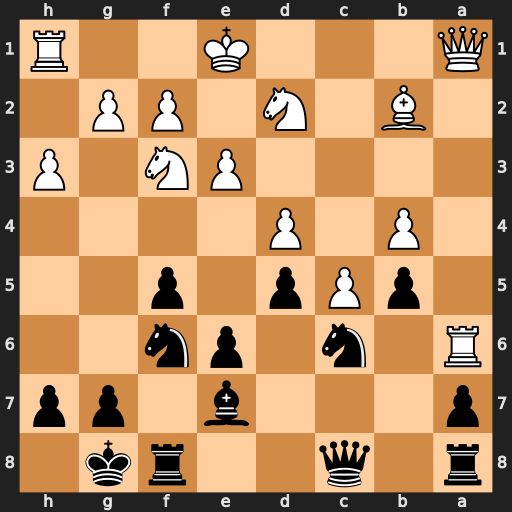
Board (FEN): r1q2rk1/p3b1pp/R1n1pn2/1pPp1p2/1P1P4/4PN1P/1B1N1PP1/Q3K2R
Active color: b
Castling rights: K
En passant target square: -
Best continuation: Nxb4 Rxa7 Nc2+ Ke2 Nxa1